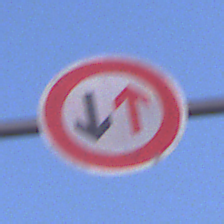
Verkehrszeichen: VorrangDesGegenverkehrs
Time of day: SunriseSunset
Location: Outdoor (Nature)
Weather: Clear
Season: NotSpecified
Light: Natural